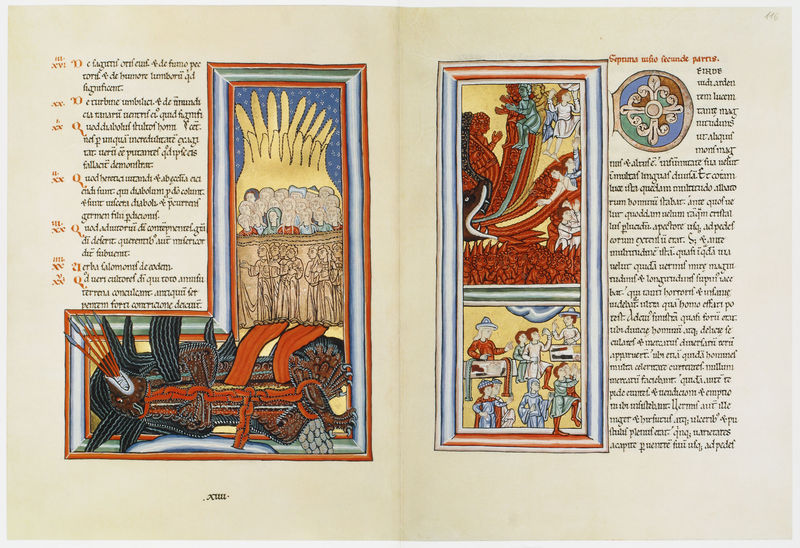
Titel: Rupertsberger „Liber scivias“ der Hildegard von Bingen
Künstler: Hildegard von Bingen
Schlagwörter: blau, feuer, himmel, weiß, frauen, gelb, menschen, kleider, orange, schwarz, rot, tier, malerei, ornament, bibel, mensch, rahmen, bild, kirche, gold, engel, balkon, schrift, bücher, farbe, spalten, foto, blut, flamme, buch, flammen, schnitt, sterne, seite, illustration, text, buchstaben, strafe, initiale, schlange, worte, buchdruck, fisch, fegefeuer, hölle, teufel, mittelalter, seelen, vision, chor, siegfried, speer, speere, heilig, sünde, pfeil, ungeheuer, drachen, nummer, drache, handschrift, monster, unterwelt, zeichnungen, latein, buchmalerei, jungfrauen, hildegard, strophe, majuskeln, schlund, chronik, vignetten, tuefel, himmel und hölle, i, l, d, marginale, bingen, drahe, inkunabelk, manuskrit, scivias, gregorianischer gesang